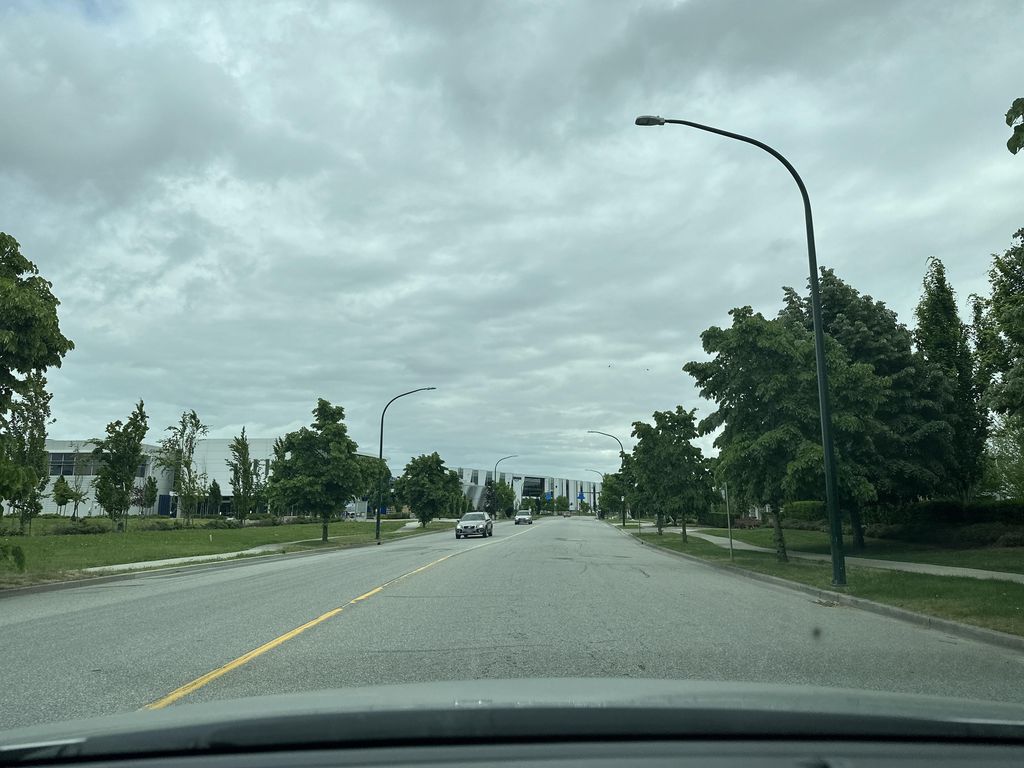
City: vancouver